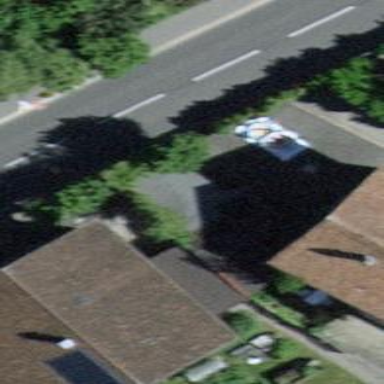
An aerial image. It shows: Garage building.